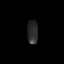
Tissue: lung
Cell type: T cells
Senescence score: 0.2103
Nuclear area (px): 251
Mean DAPI intensity: 43.681